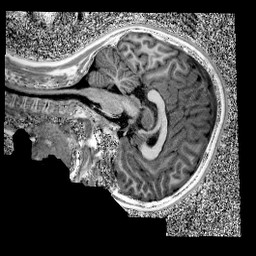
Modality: UNIT1
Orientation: sagittal
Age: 9
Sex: female
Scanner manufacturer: siemens
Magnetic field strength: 3 T
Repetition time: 4 s
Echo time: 0.00303 s